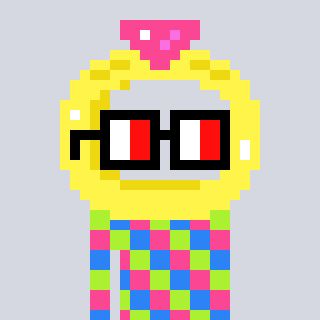
a pixel art character with square glasses with black frames and red eyes, a ring-shaped head and a purple-colored body on a cool background